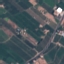
Land use / land cover class: PermanentCrop